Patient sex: M
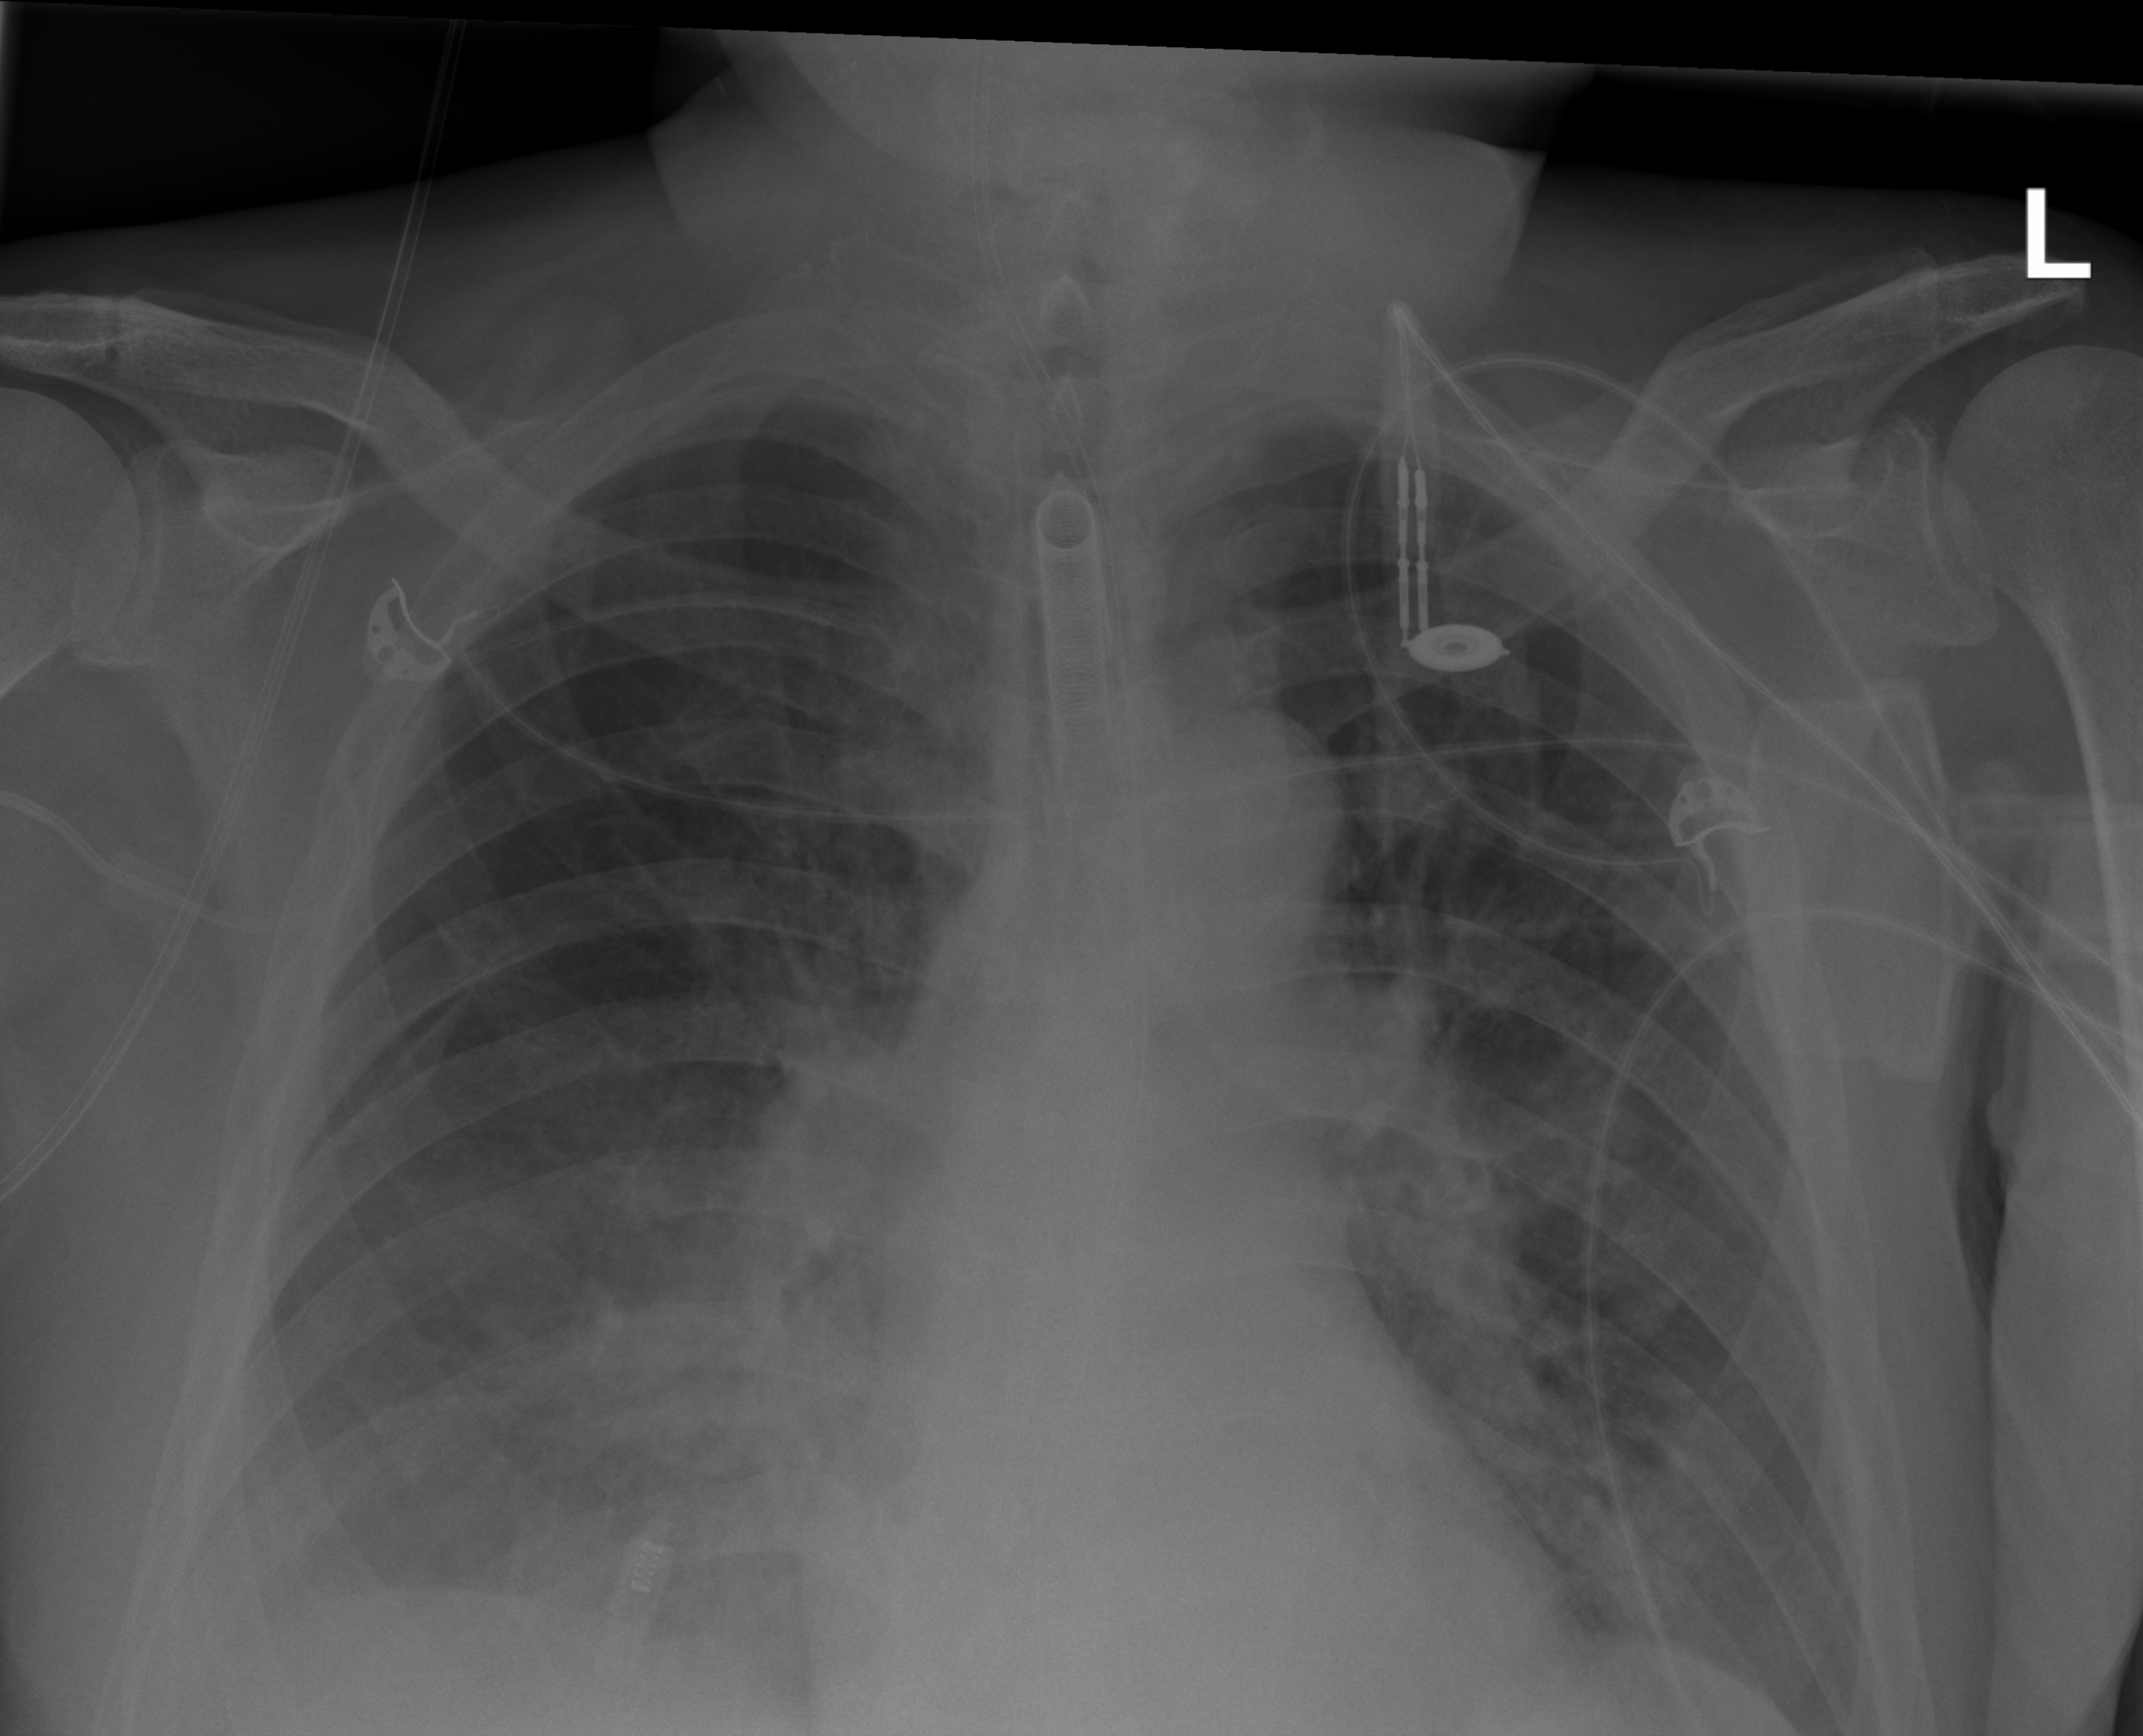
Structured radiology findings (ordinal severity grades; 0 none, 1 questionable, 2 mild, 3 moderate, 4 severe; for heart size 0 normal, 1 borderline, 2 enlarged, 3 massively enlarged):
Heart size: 0
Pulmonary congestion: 2
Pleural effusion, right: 2
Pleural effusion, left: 1
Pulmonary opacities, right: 2
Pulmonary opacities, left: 0
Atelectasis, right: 2
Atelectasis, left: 1